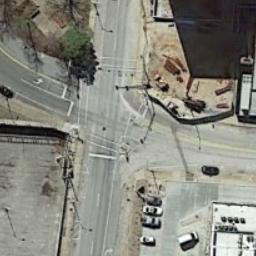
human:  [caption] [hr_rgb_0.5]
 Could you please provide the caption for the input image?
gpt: There is a green belt next to the intersection .

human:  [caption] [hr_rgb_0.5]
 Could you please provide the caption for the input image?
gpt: There are many trees near the intersection .

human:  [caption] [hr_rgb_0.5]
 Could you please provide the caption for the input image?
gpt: There are several moving vehicles on the road at the intersection, And many cars are parked in the open space beside the intersection .

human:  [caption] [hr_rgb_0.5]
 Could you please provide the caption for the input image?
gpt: An intersection with sparse traffic is between some clearings .

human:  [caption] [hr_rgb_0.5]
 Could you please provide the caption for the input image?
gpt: There are several cars parked beside the intersection .